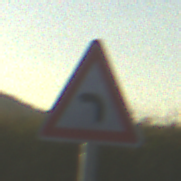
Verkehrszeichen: KurveLinks
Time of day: SunriseSunset
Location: Outdoor (RoadRail)
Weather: Clear
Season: NotSpecified
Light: Natural